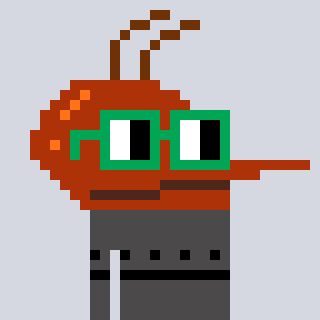
a pixel art character with square green glasses, a mosquito-shaped head and a grayscale-colored body on a cool background